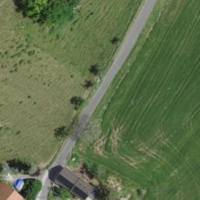
EUNIS habitat code: 55
Species observed at this site:
Apis mellifera
Melanargia galathea